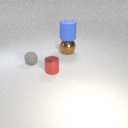
small red metal cylinder in front of large brown metal sphere